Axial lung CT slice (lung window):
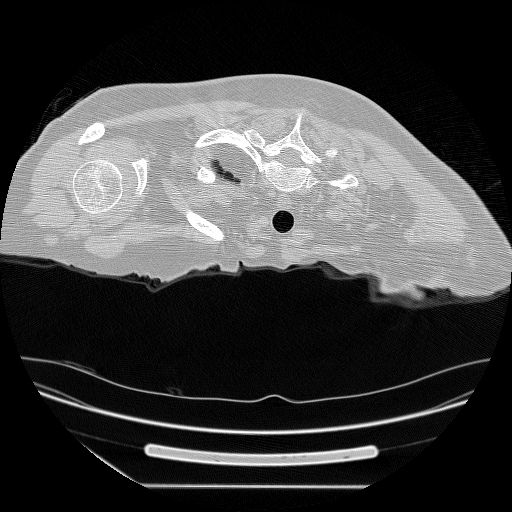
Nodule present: no